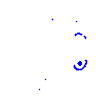
Particle: electron